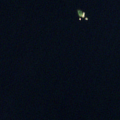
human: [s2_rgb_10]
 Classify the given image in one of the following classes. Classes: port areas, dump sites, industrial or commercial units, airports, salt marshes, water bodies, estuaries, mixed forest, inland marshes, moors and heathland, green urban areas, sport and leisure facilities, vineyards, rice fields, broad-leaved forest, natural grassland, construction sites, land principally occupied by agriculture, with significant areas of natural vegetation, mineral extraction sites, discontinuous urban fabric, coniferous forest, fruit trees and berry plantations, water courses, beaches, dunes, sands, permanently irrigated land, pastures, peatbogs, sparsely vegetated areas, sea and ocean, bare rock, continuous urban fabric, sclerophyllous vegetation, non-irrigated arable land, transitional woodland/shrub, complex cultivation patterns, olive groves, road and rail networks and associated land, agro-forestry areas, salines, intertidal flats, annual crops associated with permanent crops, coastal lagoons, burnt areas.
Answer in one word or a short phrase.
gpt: water bodies